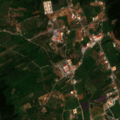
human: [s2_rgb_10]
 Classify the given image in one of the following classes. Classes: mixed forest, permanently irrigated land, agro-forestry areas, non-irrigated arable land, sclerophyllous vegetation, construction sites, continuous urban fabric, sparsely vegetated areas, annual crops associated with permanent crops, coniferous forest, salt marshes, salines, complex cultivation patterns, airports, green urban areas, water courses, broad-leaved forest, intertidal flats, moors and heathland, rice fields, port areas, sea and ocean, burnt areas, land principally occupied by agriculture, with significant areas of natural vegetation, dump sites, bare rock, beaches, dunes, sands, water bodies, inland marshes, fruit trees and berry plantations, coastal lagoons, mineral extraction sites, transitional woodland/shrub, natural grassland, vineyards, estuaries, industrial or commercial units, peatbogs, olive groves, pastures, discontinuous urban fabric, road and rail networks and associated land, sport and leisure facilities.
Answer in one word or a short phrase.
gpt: complex cultivation patterns, land principally occupied by agriculture, with significant areas of natural vegetation, broad-leaved forest, mixed forest